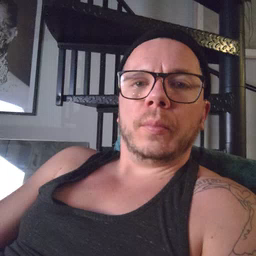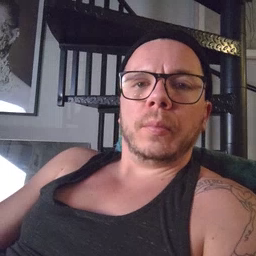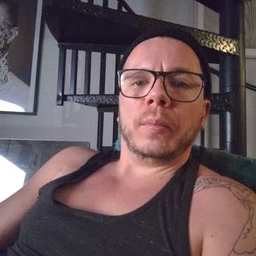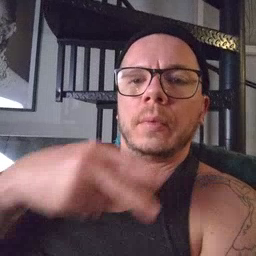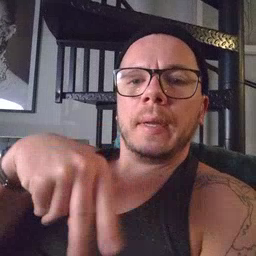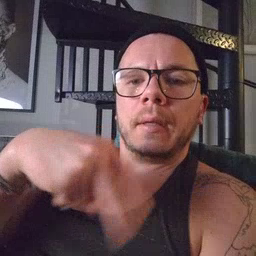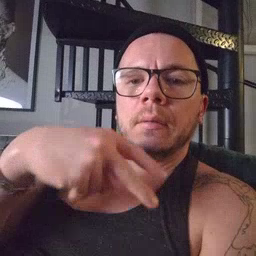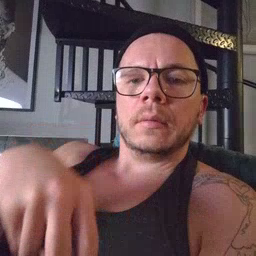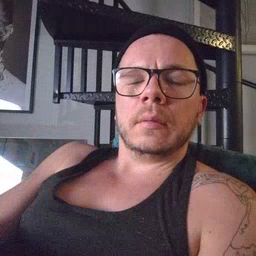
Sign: dance